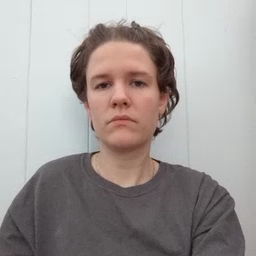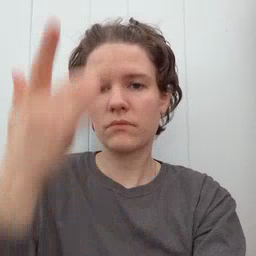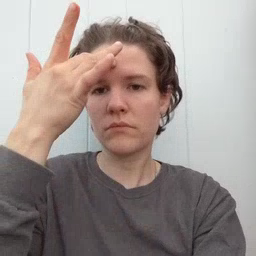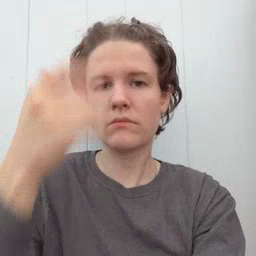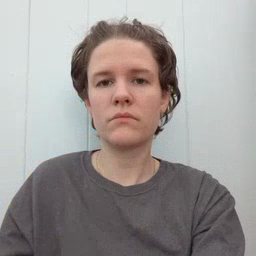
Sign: sick